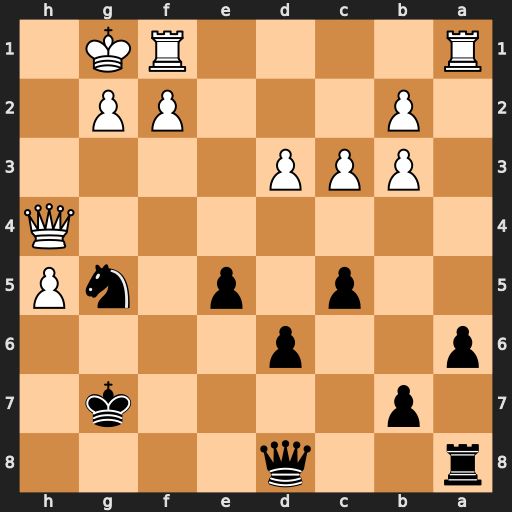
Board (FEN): r2q4/1p4k1/p2p4/2p1p1nP/7Q/1PPP4/1P3PP1/R4RK1
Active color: b
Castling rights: -
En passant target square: -
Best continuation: Nf3+ gxf3 Qxh4